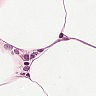
Metastatic tissue present: no